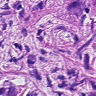
Metastatic tissue present: yes